Interaction volume radius: 10 \u00c5
Interaction volume height: 10 \u00c5
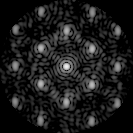
Disorder parameter: 0.3213